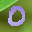
Label: 0